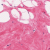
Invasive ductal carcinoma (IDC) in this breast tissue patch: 0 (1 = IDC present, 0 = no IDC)